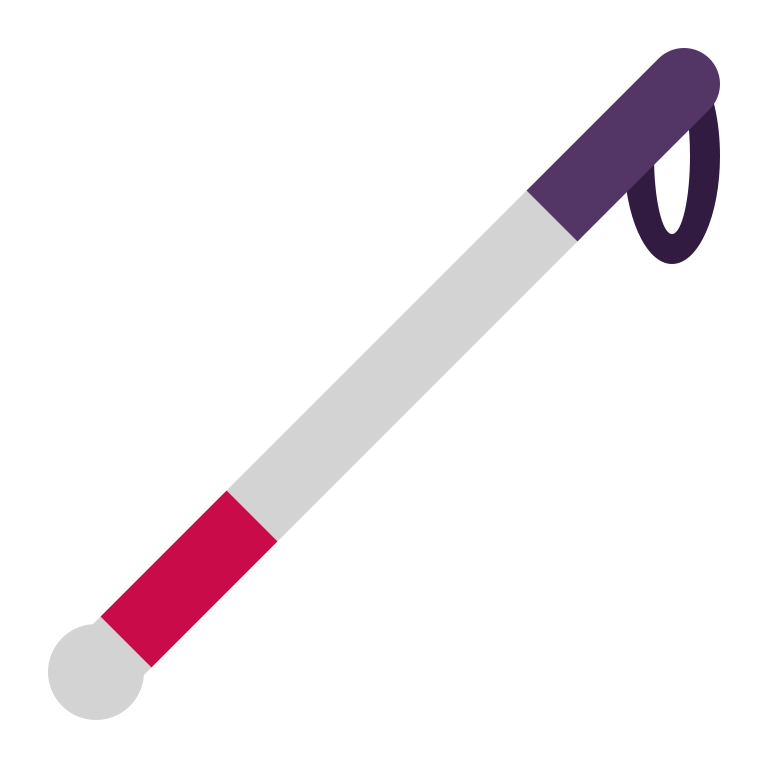
white cane flat